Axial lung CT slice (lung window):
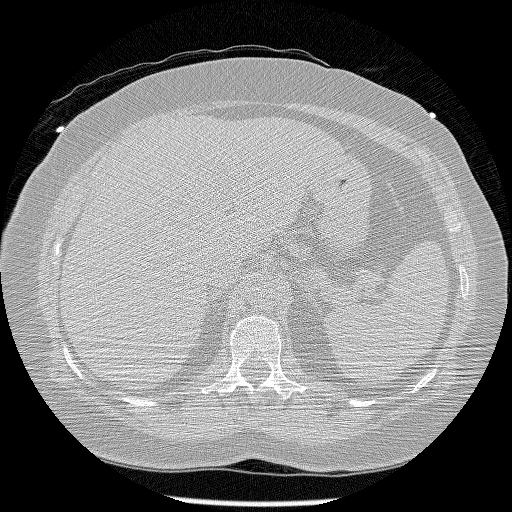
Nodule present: no